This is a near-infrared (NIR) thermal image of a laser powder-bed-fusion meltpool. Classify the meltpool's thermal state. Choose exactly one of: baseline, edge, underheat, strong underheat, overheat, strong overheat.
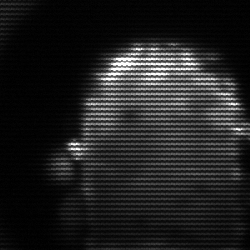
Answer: baseline